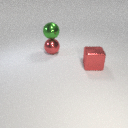
large red metal sphere below large green metal sphere